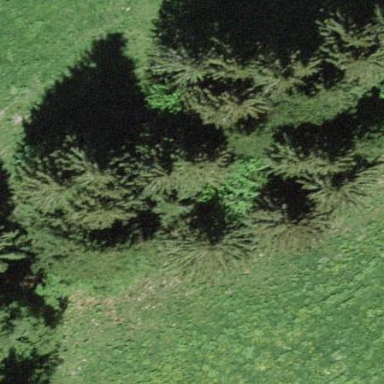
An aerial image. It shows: Forest with evergreen needle-leaved trees.